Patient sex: F
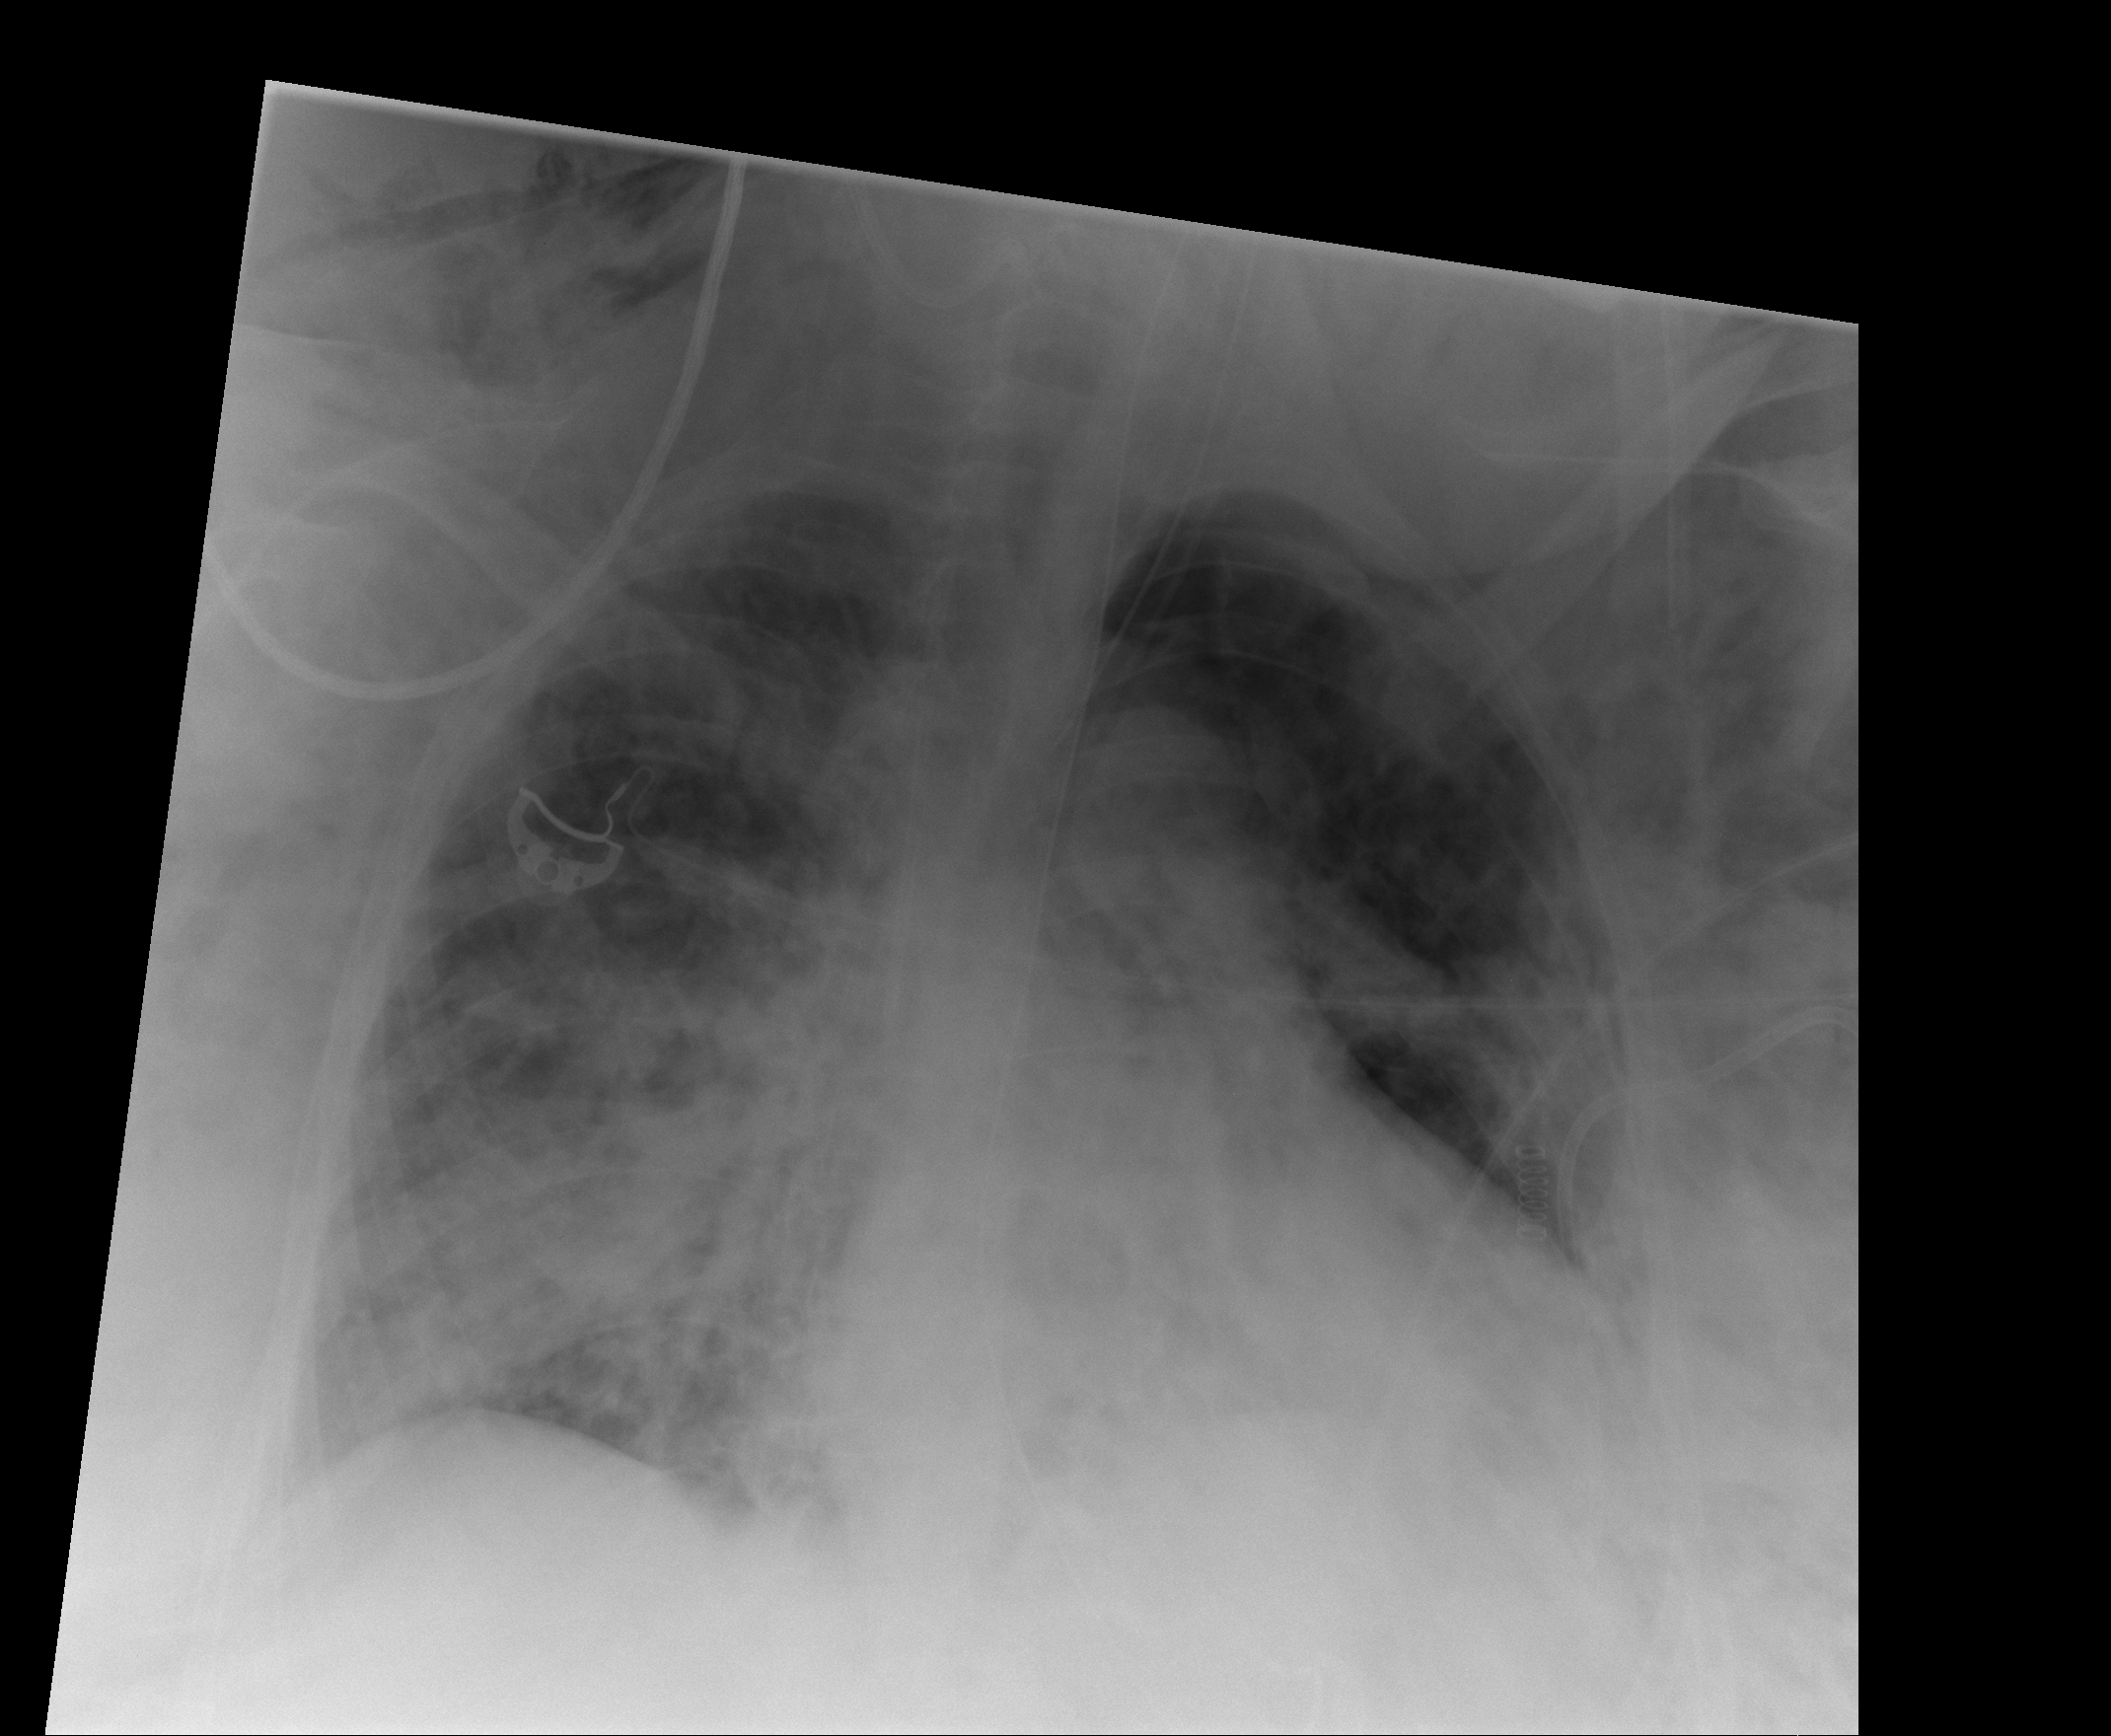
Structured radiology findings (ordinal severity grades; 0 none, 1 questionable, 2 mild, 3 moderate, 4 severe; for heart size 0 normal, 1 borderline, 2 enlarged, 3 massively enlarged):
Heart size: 2
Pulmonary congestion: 0
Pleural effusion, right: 0
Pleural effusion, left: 0
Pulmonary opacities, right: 3
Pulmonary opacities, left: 0
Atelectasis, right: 0
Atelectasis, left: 2